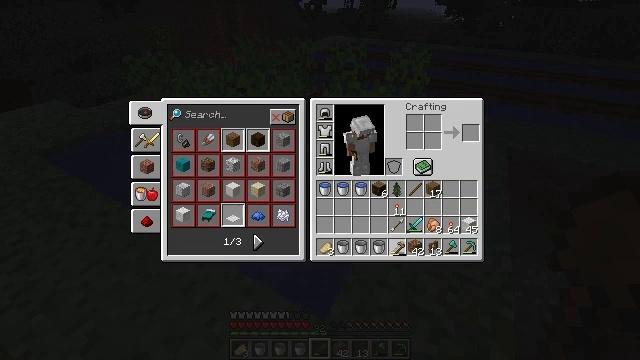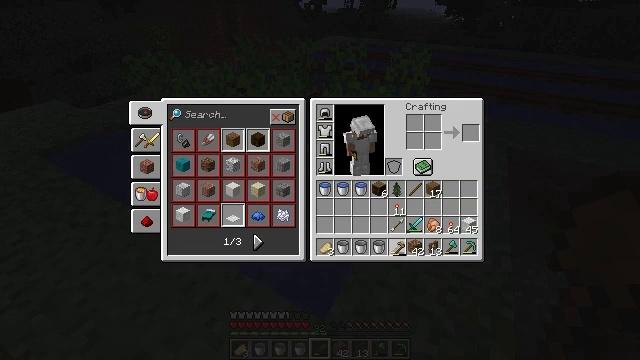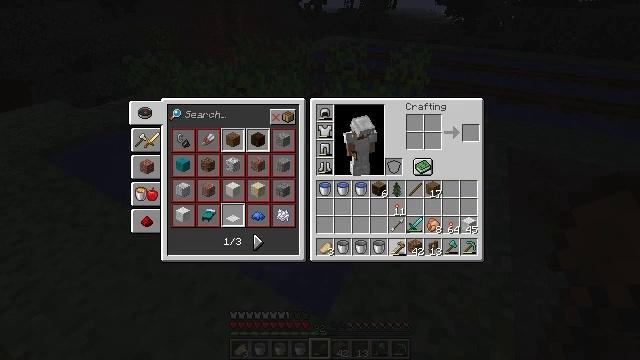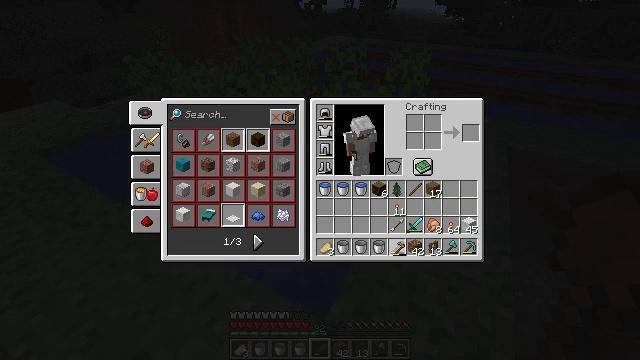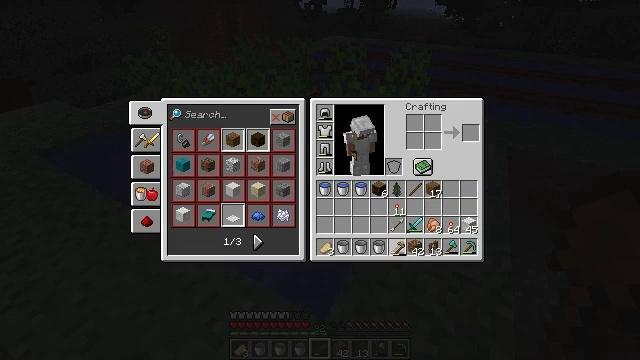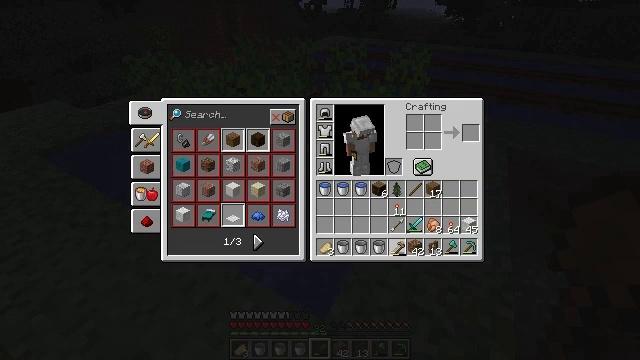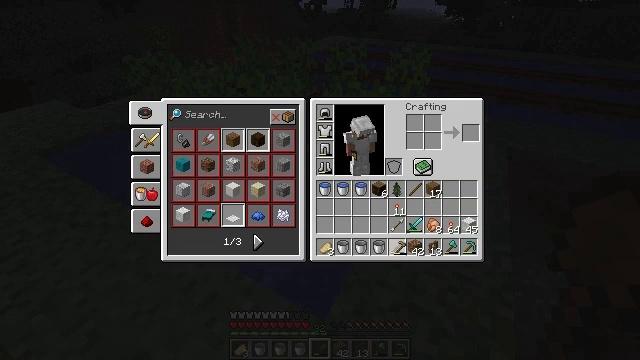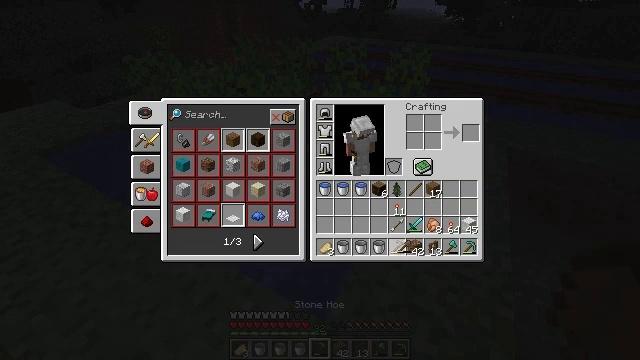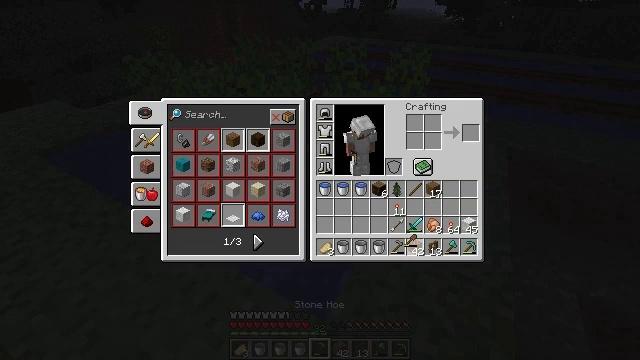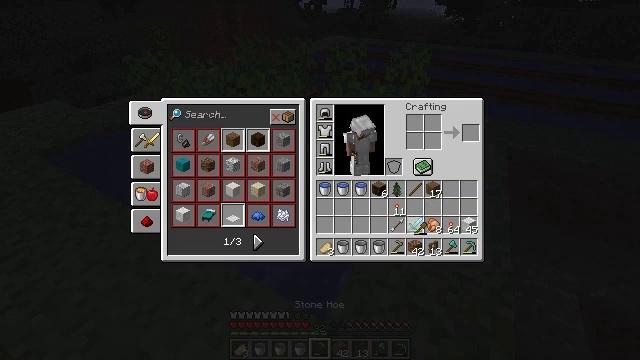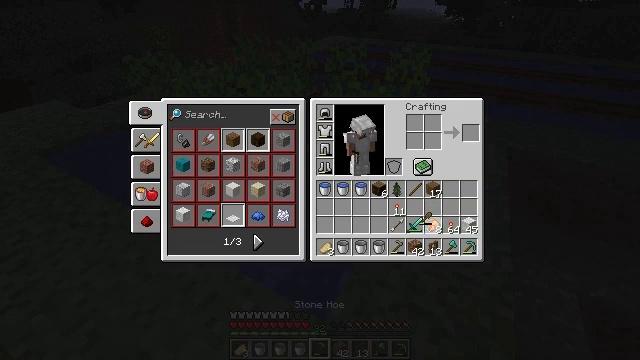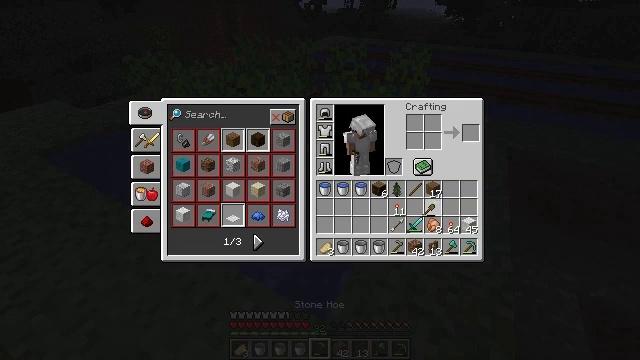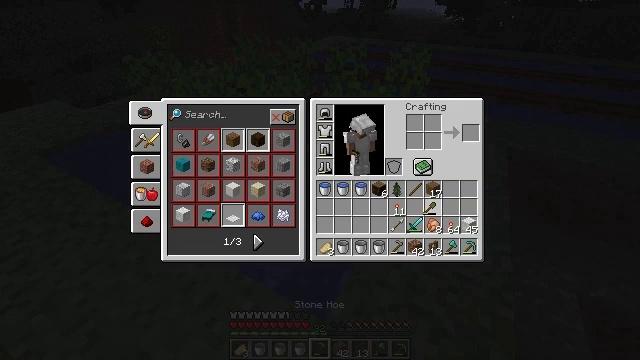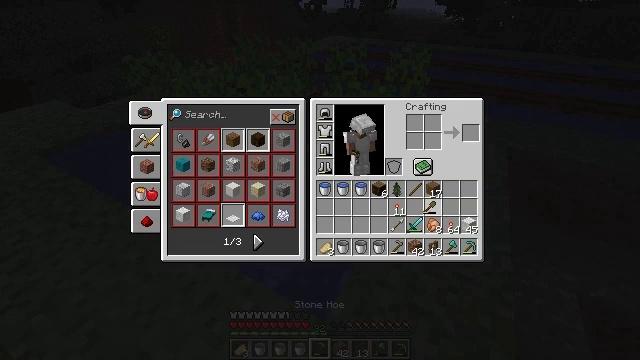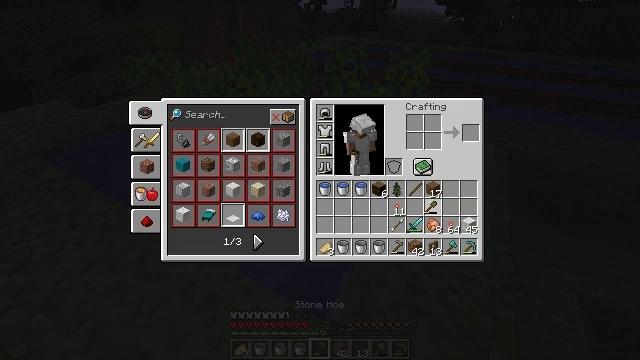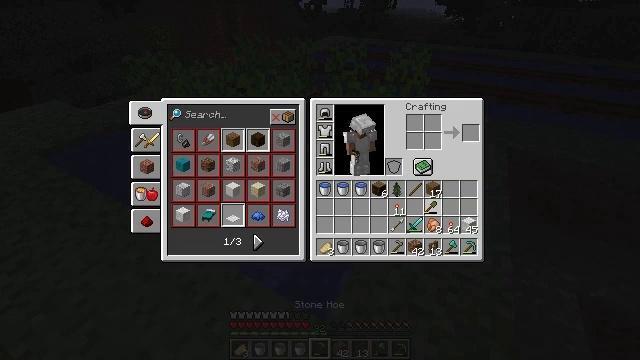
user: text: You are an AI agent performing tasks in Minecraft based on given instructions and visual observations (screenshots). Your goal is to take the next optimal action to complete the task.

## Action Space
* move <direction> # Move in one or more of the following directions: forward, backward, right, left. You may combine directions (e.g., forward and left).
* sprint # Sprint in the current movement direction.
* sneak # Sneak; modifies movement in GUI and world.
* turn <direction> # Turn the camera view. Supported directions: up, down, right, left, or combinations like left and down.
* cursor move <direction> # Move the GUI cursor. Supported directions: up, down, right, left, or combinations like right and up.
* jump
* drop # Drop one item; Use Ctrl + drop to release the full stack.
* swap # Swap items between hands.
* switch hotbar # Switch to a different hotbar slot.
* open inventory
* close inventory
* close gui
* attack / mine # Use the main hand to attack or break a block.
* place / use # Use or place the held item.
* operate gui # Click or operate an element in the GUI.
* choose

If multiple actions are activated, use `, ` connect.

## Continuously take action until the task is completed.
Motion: motion action
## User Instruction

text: Mine potatoes from the farmland.
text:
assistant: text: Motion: no_op
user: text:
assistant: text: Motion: no_op
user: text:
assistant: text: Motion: no_op
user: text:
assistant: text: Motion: attack / mine
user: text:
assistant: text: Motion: attack / mine
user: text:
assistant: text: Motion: attack / mine
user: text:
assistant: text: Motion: no_op
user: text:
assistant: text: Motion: no_op
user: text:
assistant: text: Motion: turn right and up
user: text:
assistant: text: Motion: turn up
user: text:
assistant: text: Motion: turn up
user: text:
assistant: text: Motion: no_op
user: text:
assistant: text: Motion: no_op
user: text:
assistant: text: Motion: no_op
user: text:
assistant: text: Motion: no_op
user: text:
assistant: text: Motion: no_op
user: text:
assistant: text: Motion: no_op
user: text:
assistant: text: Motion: attack / mine
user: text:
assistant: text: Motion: attack / mine
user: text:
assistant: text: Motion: attack / mine
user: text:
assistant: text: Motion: no_op
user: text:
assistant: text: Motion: no_op
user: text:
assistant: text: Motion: no_op
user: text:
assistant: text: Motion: no_op
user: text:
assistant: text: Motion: no_op
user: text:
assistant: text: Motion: no_op
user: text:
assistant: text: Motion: no_op
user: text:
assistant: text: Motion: no_op
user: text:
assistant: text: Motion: no_op
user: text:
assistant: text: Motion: no_op